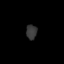
Tissue: lung
Cell type: Others
Senescence score: 0.1269
Nuclear area (px): 160
Mean DAPI intensity: 53.463